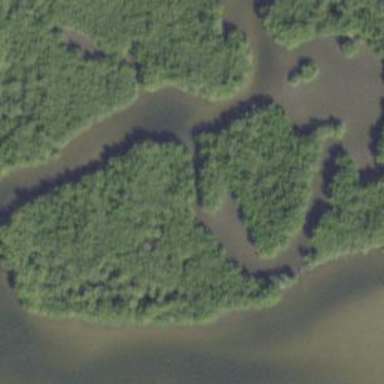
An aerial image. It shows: Islet.